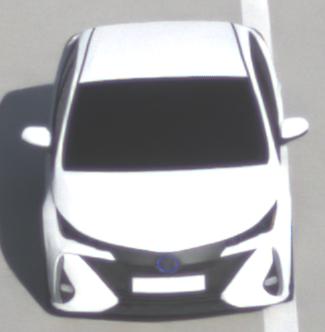
Make: Toyota
Model: Prius 1.8 Plug-In Hybrid
Detailed model: Prius (XW5) Plug-In
Model produced from: 2019/07
Model produced until: 2020/07
Doors: 5
Color: white
Road condition: dry road
Daytime: morning or afternoon
Contrast: low contrast